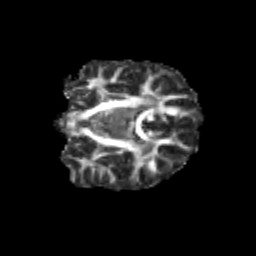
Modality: FA
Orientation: coronal
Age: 12
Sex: male
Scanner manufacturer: siemens
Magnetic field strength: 3 T
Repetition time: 3.8 s
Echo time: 0.07 s